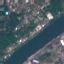
Land use / land cover: River